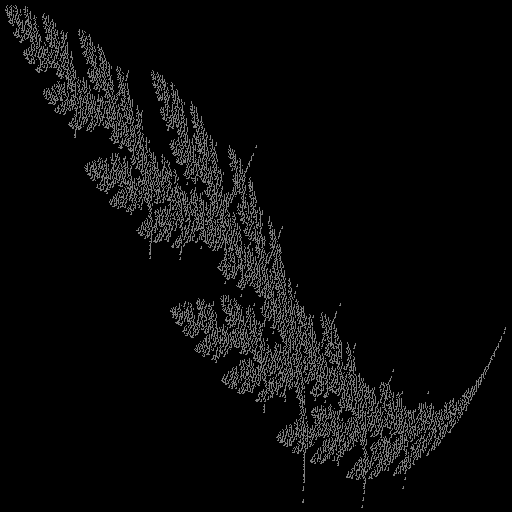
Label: shieldfern